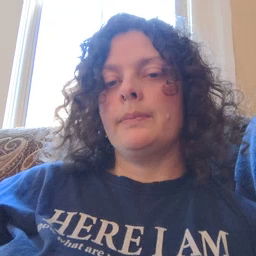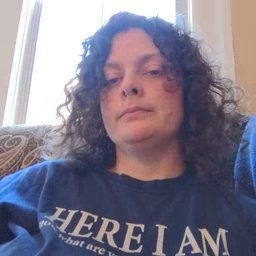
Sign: jacket